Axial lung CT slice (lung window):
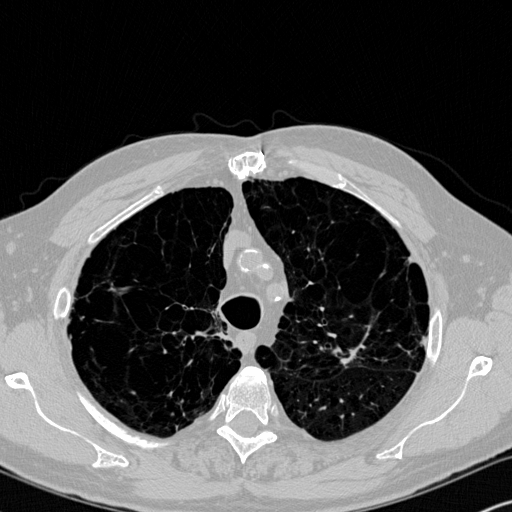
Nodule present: yes
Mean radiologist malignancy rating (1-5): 4